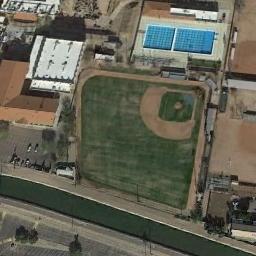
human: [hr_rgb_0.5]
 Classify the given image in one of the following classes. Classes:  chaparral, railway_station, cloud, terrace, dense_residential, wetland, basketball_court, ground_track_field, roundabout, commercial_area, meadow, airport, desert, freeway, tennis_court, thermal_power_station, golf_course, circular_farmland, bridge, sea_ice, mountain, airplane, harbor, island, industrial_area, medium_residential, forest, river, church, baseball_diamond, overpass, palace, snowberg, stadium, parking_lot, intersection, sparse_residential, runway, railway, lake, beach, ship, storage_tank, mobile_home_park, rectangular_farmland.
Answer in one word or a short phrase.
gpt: baseball_diamond